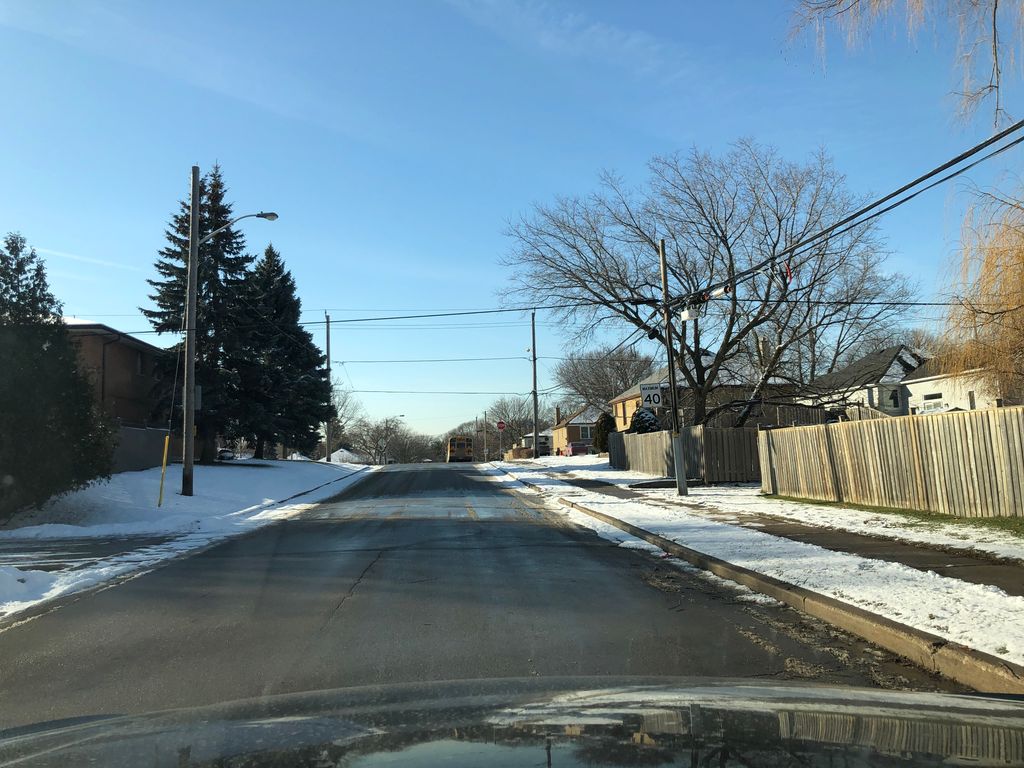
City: toronto